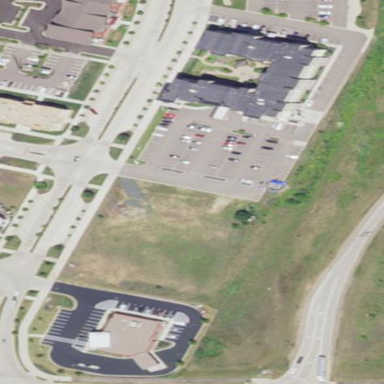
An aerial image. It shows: Retail area.